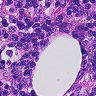
Metastatic tissue present: no